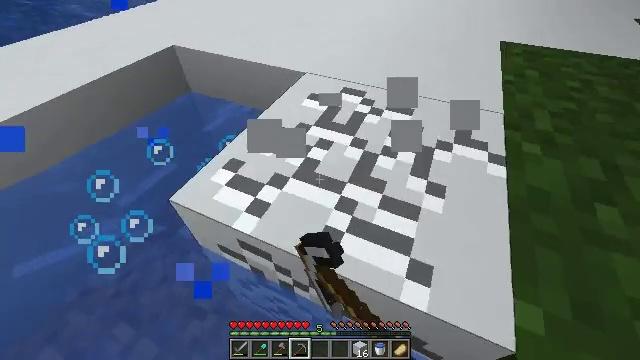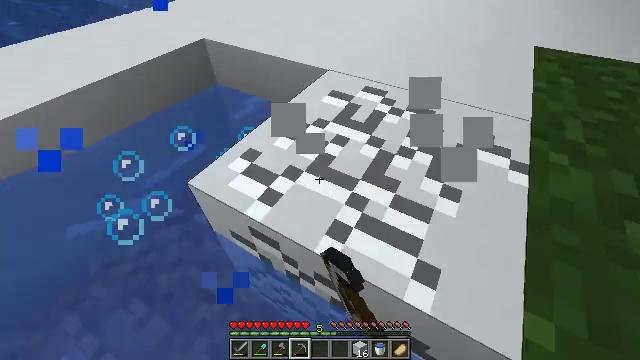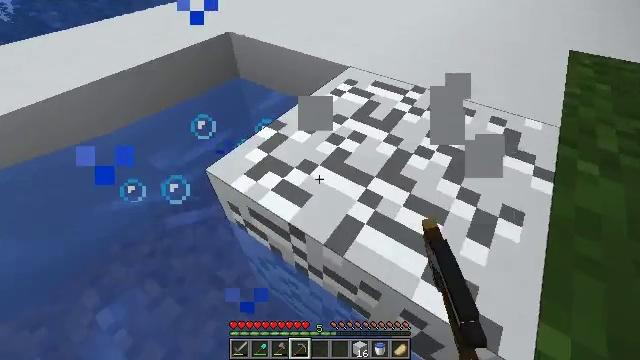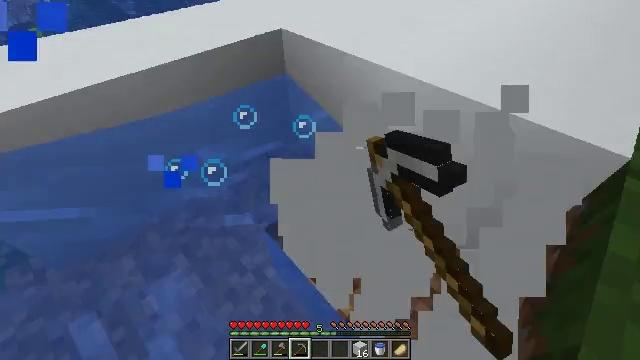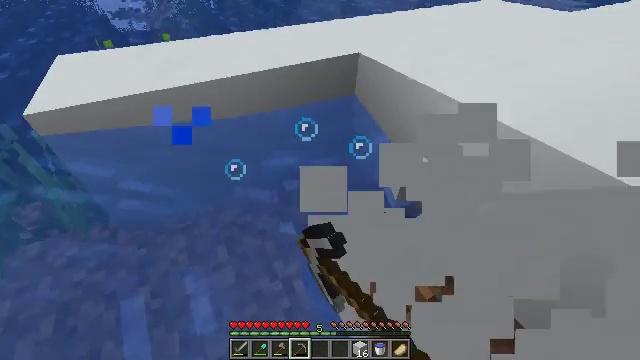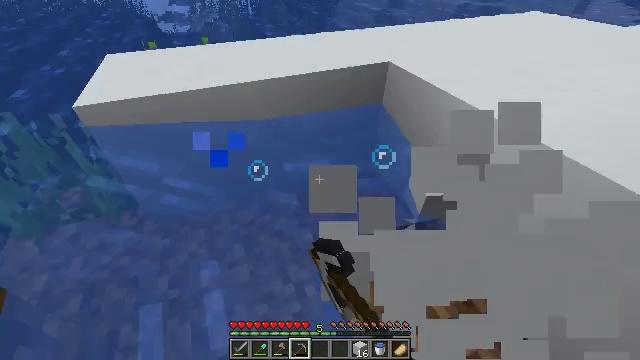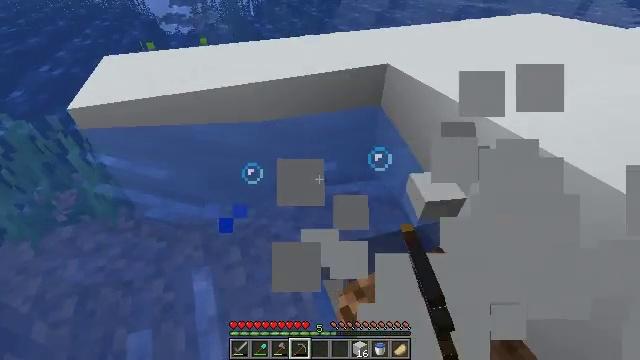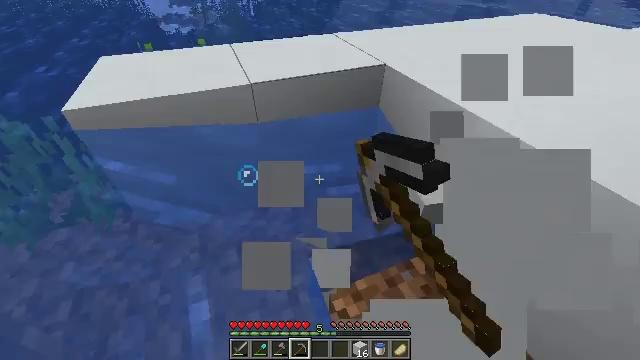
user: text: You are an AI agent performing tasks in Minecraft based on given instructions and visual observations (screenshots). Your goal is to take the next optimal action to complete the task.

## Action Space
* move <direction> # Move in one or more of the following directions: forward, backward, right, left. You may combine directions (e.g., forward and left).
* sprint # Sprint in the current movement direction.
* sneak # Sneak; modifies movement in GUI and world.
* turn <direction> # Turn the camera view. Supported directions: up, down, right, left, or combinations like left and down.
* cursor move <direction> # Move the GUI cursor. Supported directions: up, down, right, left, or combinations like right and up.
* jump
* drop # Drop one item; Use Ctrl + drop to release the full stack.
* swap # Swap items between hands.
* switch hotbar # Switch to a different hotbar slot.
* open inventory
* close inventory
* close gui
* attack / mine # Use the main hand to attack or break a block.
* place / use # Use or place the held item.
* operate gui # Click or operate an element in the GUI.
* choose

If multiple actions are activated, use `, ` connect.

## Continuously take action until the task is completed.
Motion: motion action
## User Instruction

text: Attack the white concrete block to obtain it.
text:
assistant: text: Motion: turn left, attack / mine
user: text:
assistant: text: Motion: move forward, turn left, attack / mine
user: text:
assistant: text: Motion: move forward, turn left, attack / mine
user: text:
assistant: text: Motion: move forward, turn left and up, attack / mine
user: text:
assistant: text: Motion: move forward, turn left and up, attack / mine
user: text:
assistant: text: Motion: move forward, attack / mine
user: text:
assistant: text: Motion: move forward, attack / mine
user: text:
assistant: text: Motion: attack / mine